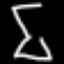
Label: hourglass